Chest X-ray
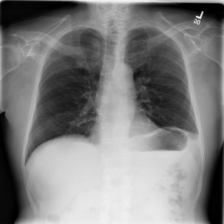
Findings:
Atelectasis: negative
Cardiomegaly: negative
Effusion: negative
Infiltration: negative
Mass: negative
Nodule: negative
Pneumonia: negative
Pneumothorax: negative
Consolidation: negative
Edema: negative
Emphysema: negative
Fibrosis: negative
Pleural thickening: negative
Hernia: negative